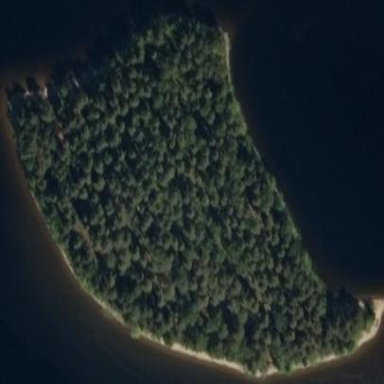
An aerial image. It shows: Islet covered with woodland.